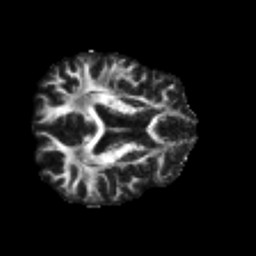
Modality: FA
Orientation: axial
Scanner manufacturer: philips
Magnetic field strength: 3 T
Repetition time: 8.6 s
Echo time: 0.127 s